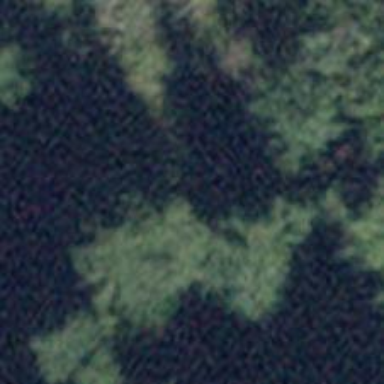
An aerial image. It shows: Needle-leaved tree in nature.